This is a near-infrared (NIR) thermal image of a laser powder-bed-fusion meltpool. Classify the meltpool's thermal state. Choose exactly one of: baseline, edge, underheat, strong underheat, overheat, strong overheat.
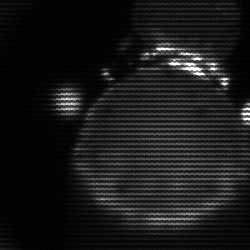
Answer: edge